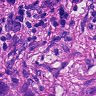
Metastatic tissue present: yes